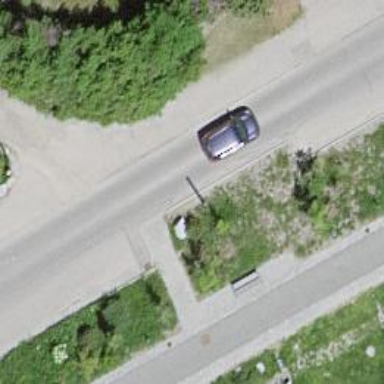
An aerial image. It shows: Traffic calming feature called choker.